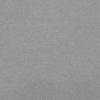
Label: dusty